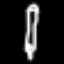
Label: pencil